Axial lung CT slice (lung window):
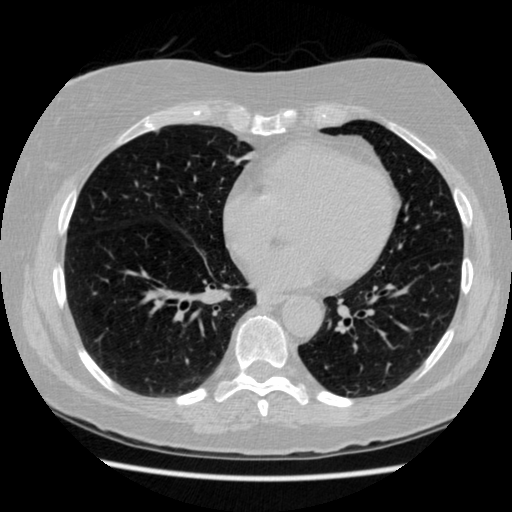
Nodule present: no